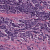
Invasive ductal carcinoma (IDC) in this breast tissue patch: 1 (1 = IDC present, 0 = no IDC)